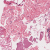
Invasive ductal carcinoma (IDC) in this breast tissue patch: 0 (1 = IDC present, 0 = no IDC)